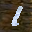
Label: 1